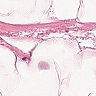
Metastatic tissue present: no